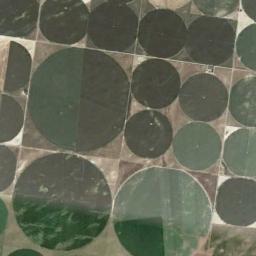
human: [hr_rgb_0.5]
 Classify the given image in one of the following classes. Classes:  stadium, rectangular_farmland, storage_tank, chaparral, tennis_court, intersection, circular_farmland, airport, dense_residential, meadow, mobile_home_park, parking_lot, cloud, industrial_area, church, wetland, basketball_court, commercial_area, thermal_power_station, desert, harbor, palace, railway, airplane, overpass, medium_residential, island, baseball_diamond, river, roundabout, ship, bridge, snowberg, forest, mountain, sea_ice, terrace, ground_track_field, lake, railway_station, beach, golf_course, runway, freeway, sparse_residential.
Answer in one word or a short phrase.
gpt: circular_farmland